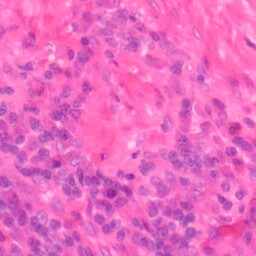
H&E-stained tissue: Colon